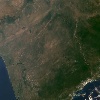
Label: land